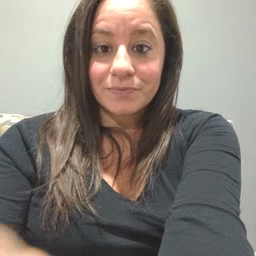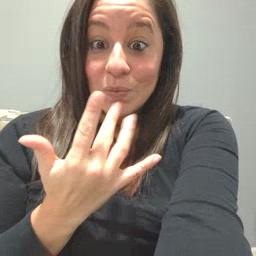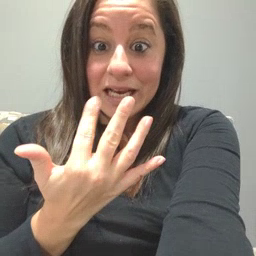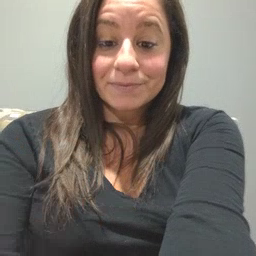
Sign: wait